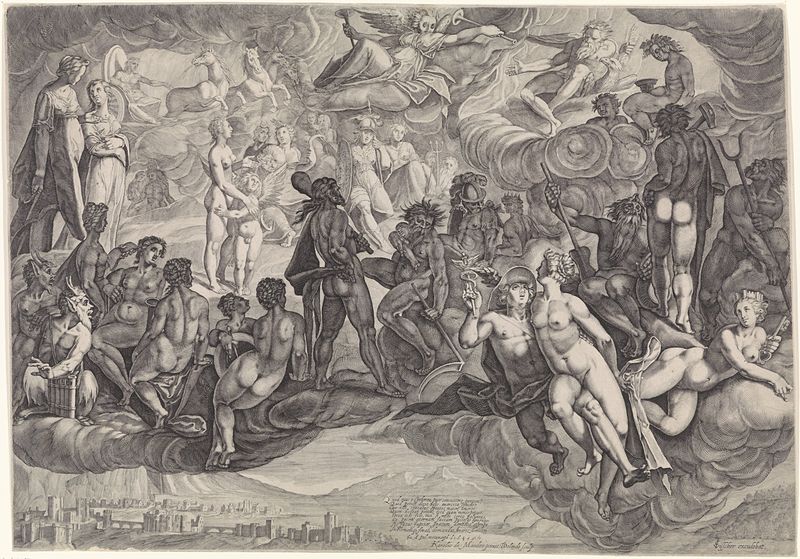
Titel: Psyche wordt door Mercurius naar Olympus gebracht
Künstler: Bartholomeus Willemsz. Dolendo
Standort: Amsterdam
Institution: Rijksmuseum
Schlagwörter: akt, flügel, himmel, mann, nackt, wolken, akte, frauen, landschaft, menschen, stadt, frau, grau, männer, zeichnung, wolke, häuser, kelch, kind, paar, fliegen, pferd, pferde, rund, turm, engel, schrift, stab, mauer, graphik, nackte, panorama, stadtansicht, paradies, burg, türme, vulkan, druck, schwarzweiss, viele, schraffur, radierung, text, allegorie, mythologie, voluten, hammer, götter, zeus, olymp, pan, entführung, landscahft, gemenge, schlüssel, hermes, arkadien, merkur, posaune, keule, panflöte, legende, herakles, äskulap, lüfte, frauenn